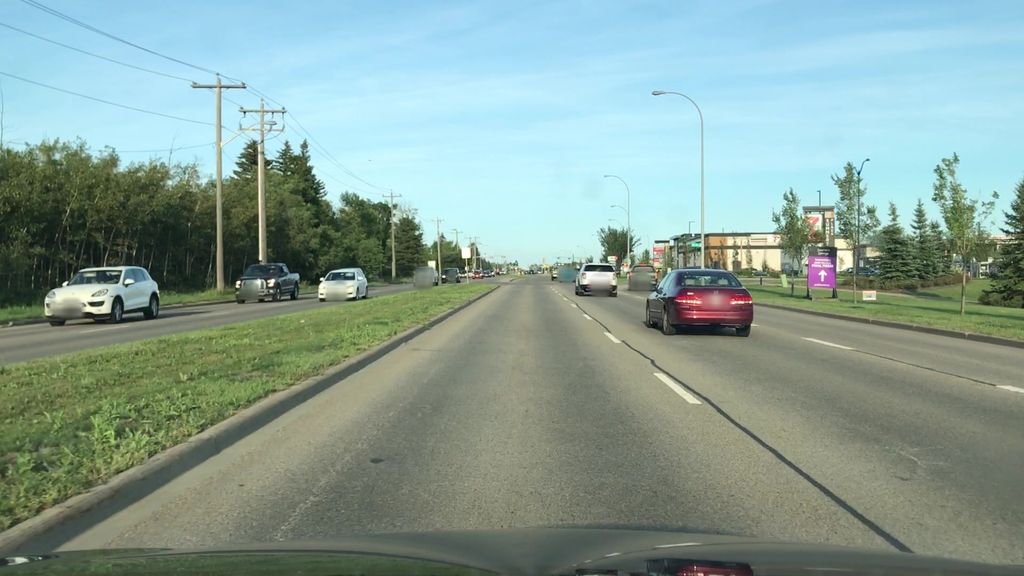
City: edmonton